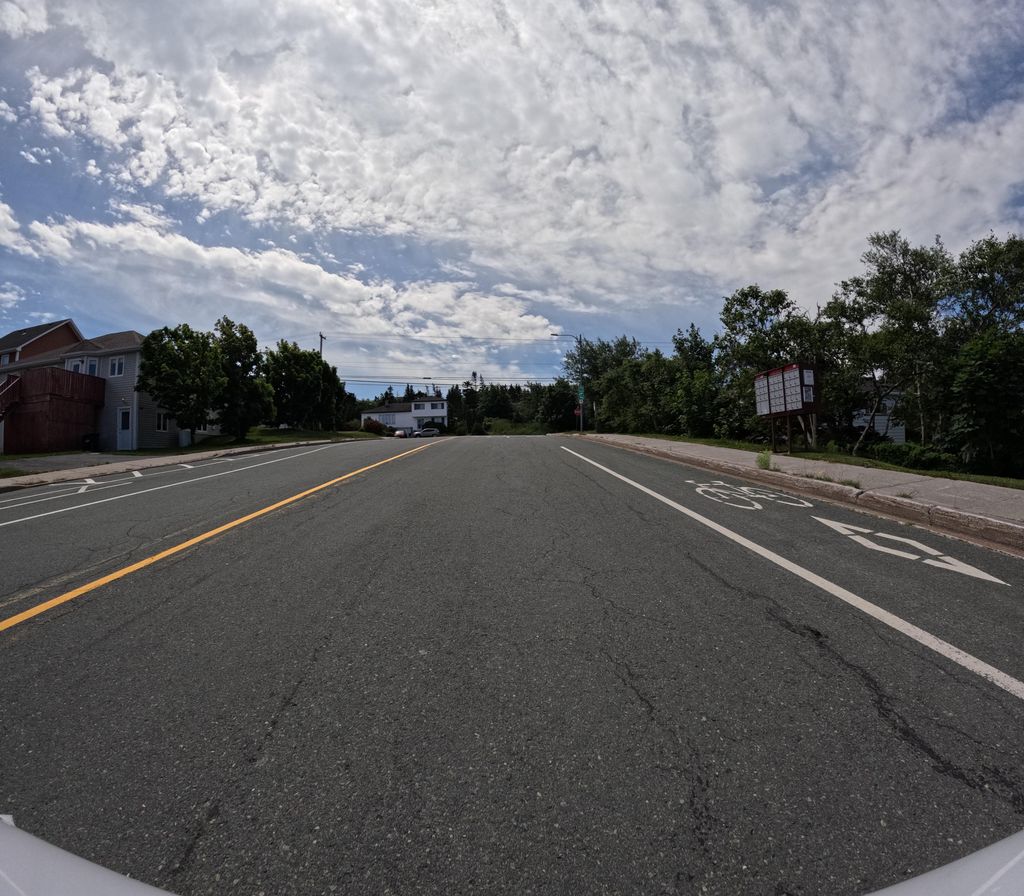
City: st_johns